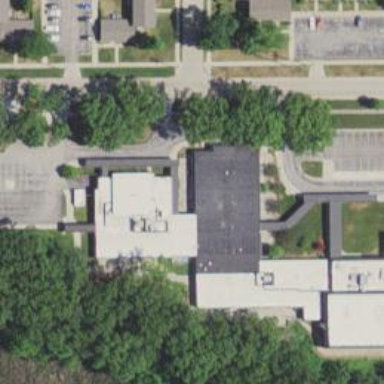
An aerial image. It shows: Healthcare clinic is depicted in the image.